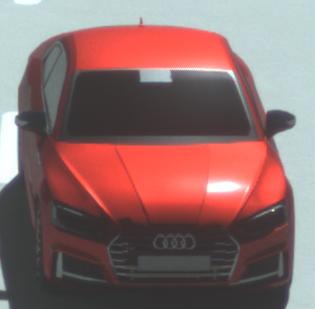
Make: Audi
Model: S5 Sportback
Detailed model: 8T Facelift
Model produced from: 2011
Model produced until: 2016
Doors: 5
Color: red
Road condition: dry road
Daytime: midday
Contrast: high contrast